Current action and preconditions to check: trajectory_clear

Your task: For each precondition in the list above, predict whether it will hold at this action.

Consider the current scene as observed from the mobile robot's camera, and analyze the predicted future states of all dynamic agents (e.g., people, animals, vehicles, or any moving entities) within the NEXT SECOND.

IMPORTANT: Only answer "very likely" if you are absolutely certain—based on strong, clear evidence—that a dynamic agent will violate the precondition in the predicted future state. Do NOT answer "very likely" for unlikely, ambiguous, or low-probability risks.

Ask yourself for each precondition: Is there a high probability, with clear and convincing evidence, that the predicted future states of any dynamic agent will interfere with the predicted future state of the currently executing action within the NEXT SECOND, causing that precondition to fail?

Assess the risk level based on these predictions. Use "likely" or "very likely" if motions create a clear risk of interference.

Use "neutral" or "improbable" if agents are nearby but their predicted paths are clearly diverging or non-conflicting.

Failure Risk Categories: "very improbable", "improbable", "neutral", "likely", "very likely"

Answer Format: Output ONLY the probability_of_failure value from these categories: "very improbable", "improbable", "neutral", "likely", "very likely"

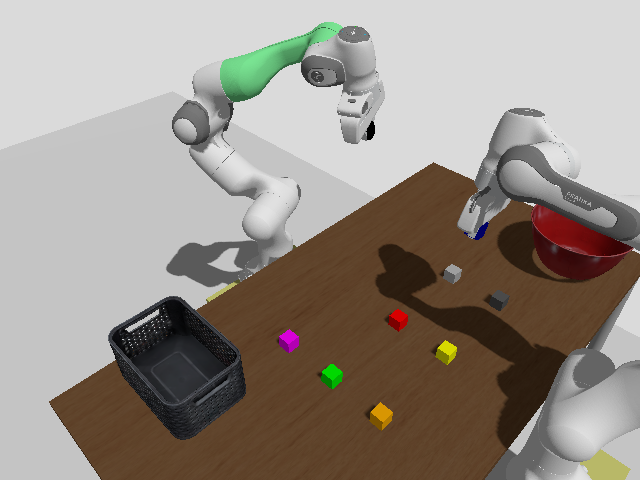

Answer: very improbable